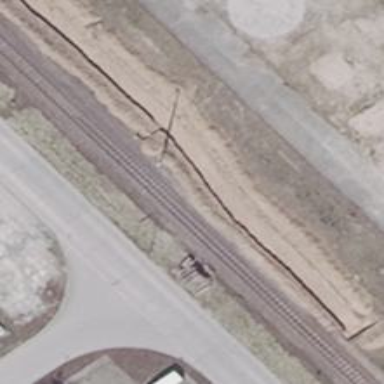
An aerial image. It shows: Railway switch.